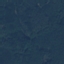
Land use / land cover: Forest